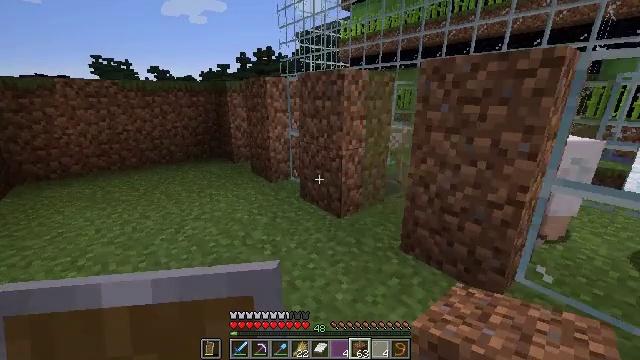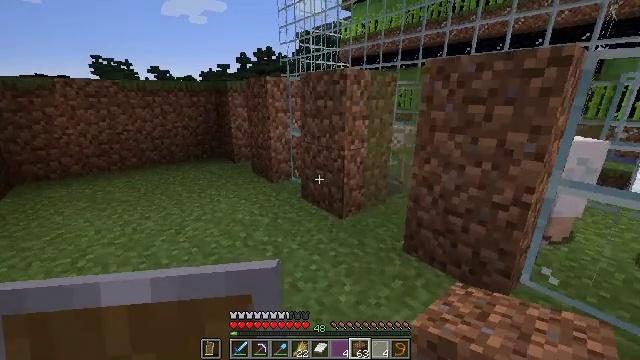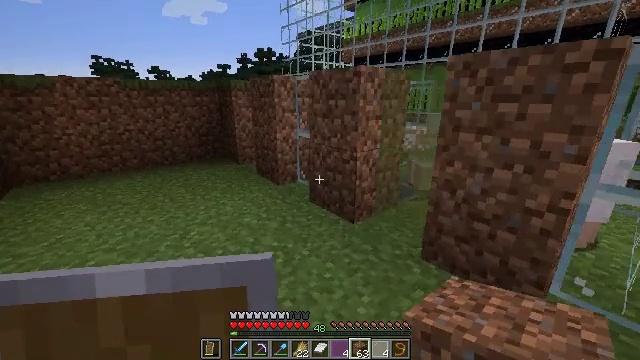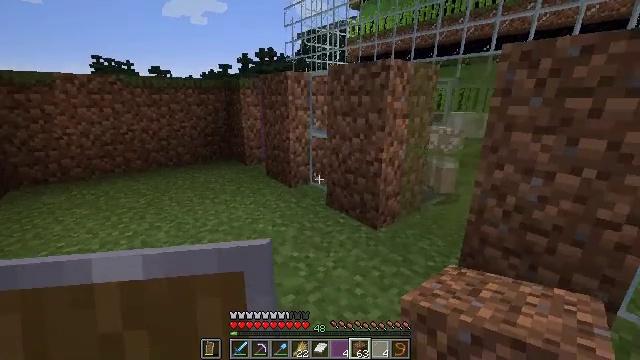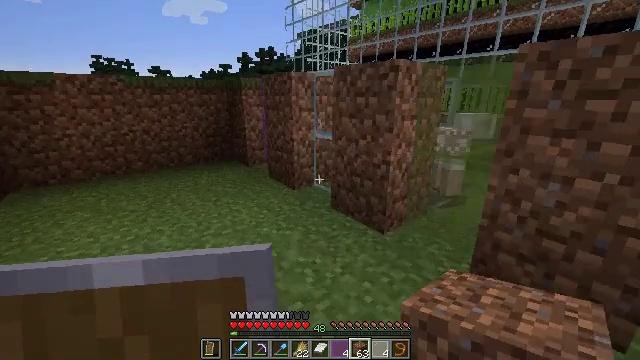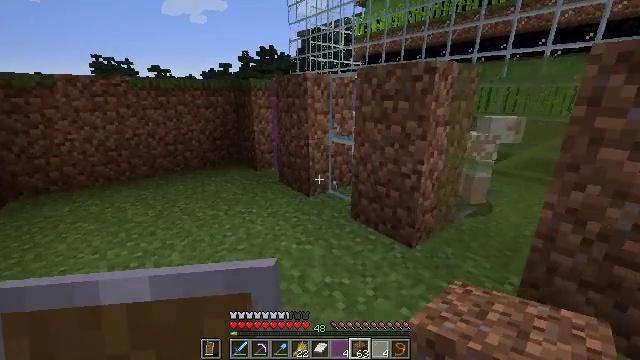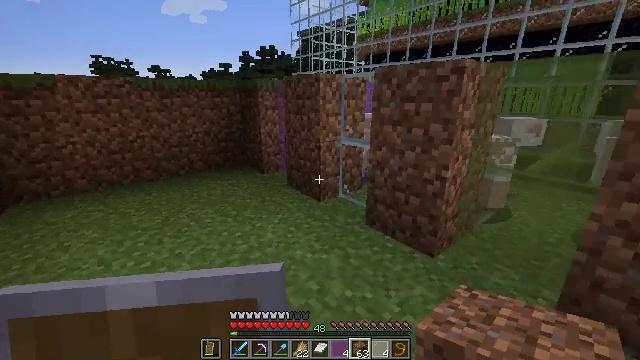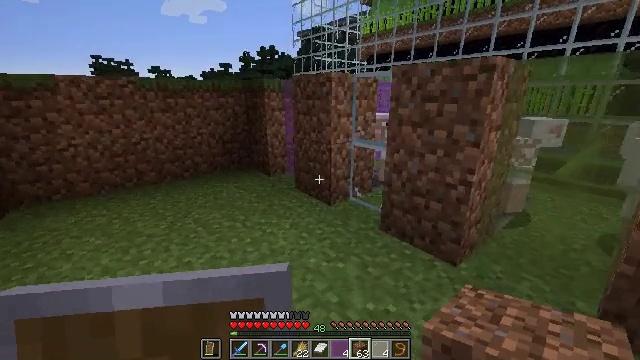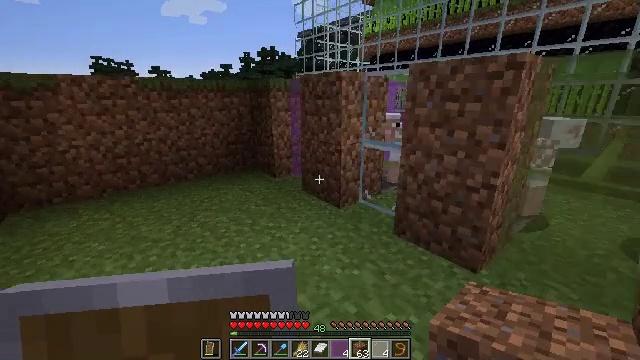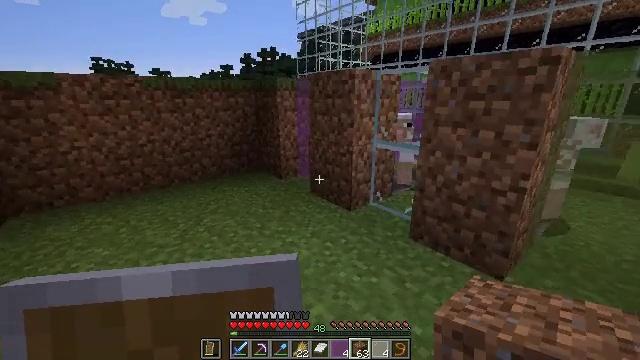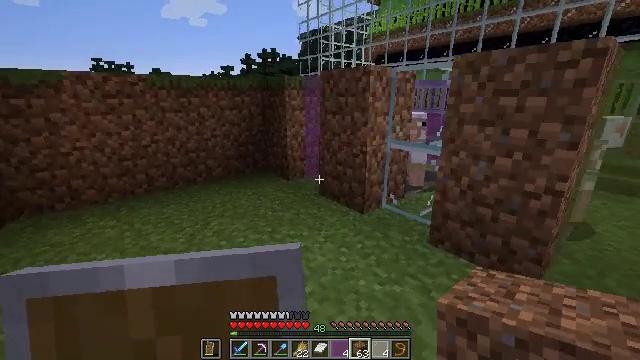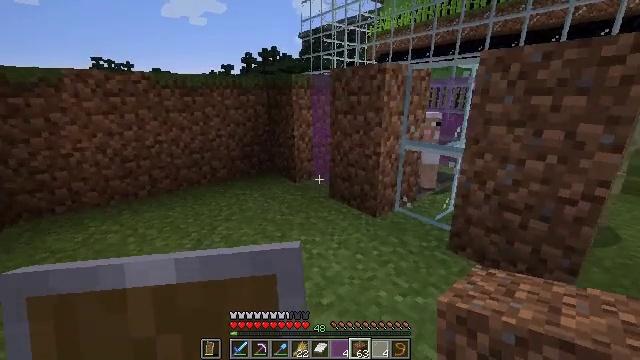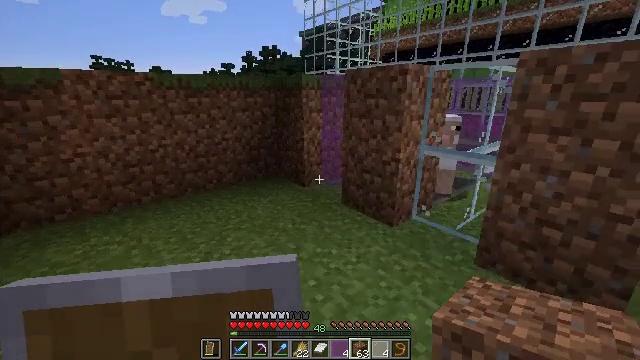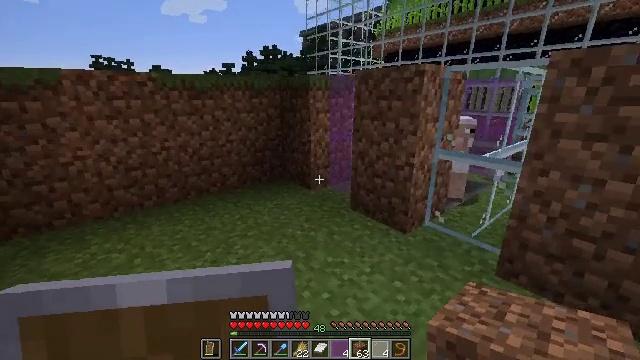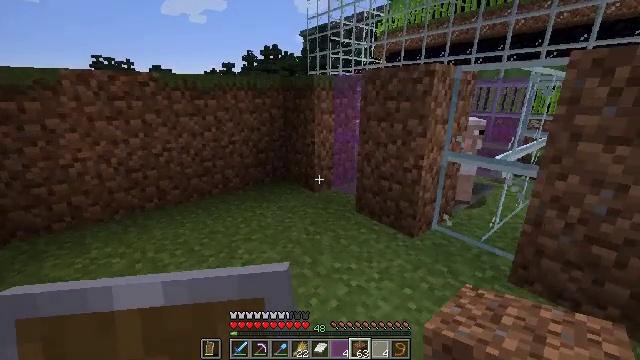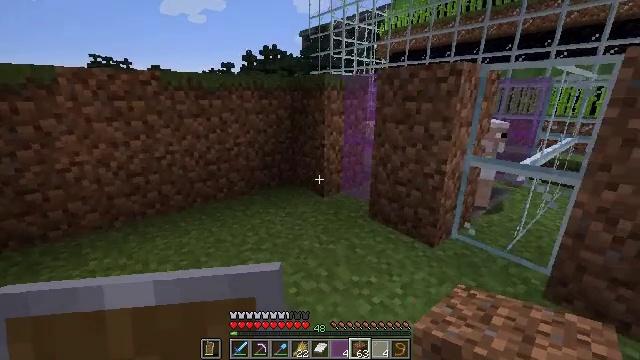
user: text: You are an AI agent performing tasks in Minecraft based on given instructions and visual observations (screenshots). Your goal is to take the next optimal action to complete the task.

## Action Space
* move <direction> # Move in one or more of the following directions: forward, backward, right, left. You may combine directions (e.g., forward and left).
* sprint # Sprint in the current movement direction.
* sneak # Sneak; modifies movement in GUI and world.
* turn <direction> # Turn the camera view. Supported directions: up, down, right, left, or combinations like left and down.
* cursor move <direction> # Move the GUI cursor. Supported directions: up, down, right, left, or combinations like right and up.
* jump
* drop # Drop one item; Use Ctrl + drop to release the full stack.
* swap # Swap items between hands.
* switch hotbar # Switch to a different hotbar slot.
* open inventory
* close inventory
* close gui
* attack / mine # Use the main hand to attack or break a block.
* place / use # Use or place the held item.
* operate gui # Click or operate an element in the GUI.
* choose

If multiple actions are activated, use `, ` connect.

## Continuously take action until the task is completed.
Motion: motion action
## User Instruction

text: Attack the red stained glass pane to gather it.
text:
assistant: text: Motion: move forward and move left
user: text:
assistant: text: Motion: move forward and move left
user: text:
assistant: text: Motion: move forward and move left
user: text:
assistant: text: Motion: move forward and move left
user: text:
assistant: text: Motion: move forward and move left
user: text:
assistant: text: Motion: move forward and move left
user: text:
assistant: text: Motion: move forward and move left
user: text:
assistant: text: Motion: move forward and move left
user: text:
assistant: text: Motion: move forward and move left
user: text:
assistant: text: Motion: move forward and move left
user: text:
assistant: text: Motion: move forward and move left
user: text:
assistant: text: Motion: move forward and move left
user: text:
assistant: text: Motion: move forward and move left
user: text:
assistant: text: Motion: move forward and move left
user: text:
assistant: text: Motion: move forward and move left
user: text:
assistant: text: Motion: move forward and move left, turn right
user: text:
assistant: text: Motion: move forward and move left
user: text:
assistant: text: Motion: move forward and move left, turn right
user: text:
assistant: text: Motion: move forward and move left, turn right
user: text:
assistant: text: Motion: move forward and move left, turn right
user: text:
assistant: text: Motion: move forward and move left, turn right
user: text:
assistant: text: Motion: move forward and move left, turn right
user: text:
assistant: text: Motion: move forward and move left, turn right
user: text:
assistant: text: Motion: move forward and move left, turn right
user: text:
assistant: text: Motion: move forward and move left, turn right
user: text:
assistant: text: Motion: move forward and move left, turn right
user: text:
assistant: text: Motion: move forward and move left, turn right
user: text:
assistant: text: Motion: move forward and move left, turn right
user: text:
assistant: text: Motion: move forward and move left, turn right
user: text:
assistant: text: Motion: move forward and move left, turn right